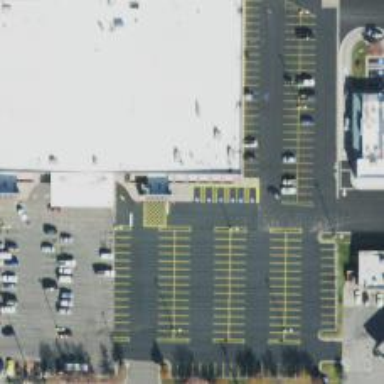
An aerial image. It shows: Parking space is available.